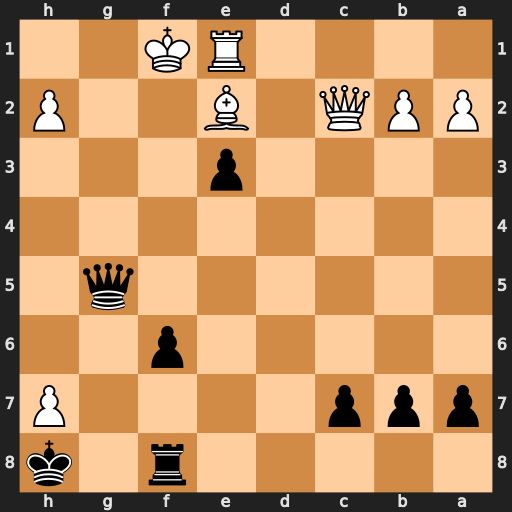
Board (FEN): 5r1k/ppp4P/5p2/6q1/8/4p3/PPQ1B2P/4RK2
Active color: b
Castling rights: -
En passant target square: -
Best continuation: Qf4+ Kg2 Qf2+ Kh3 Qxe1